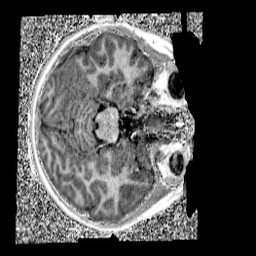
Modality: UNIT1
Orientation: axial
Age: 9
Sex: female
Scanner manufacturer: siemens
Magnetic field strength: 3 T
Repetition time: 4 s
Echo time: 0.00299 s